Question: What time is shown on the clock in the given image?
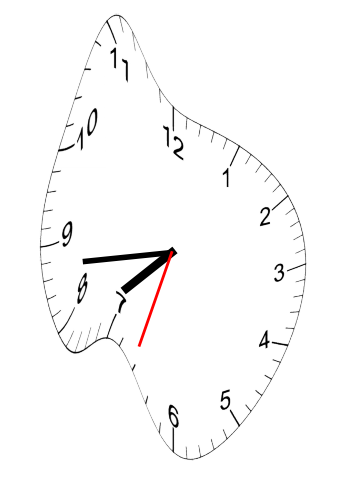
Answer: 07:43:33